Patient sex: F
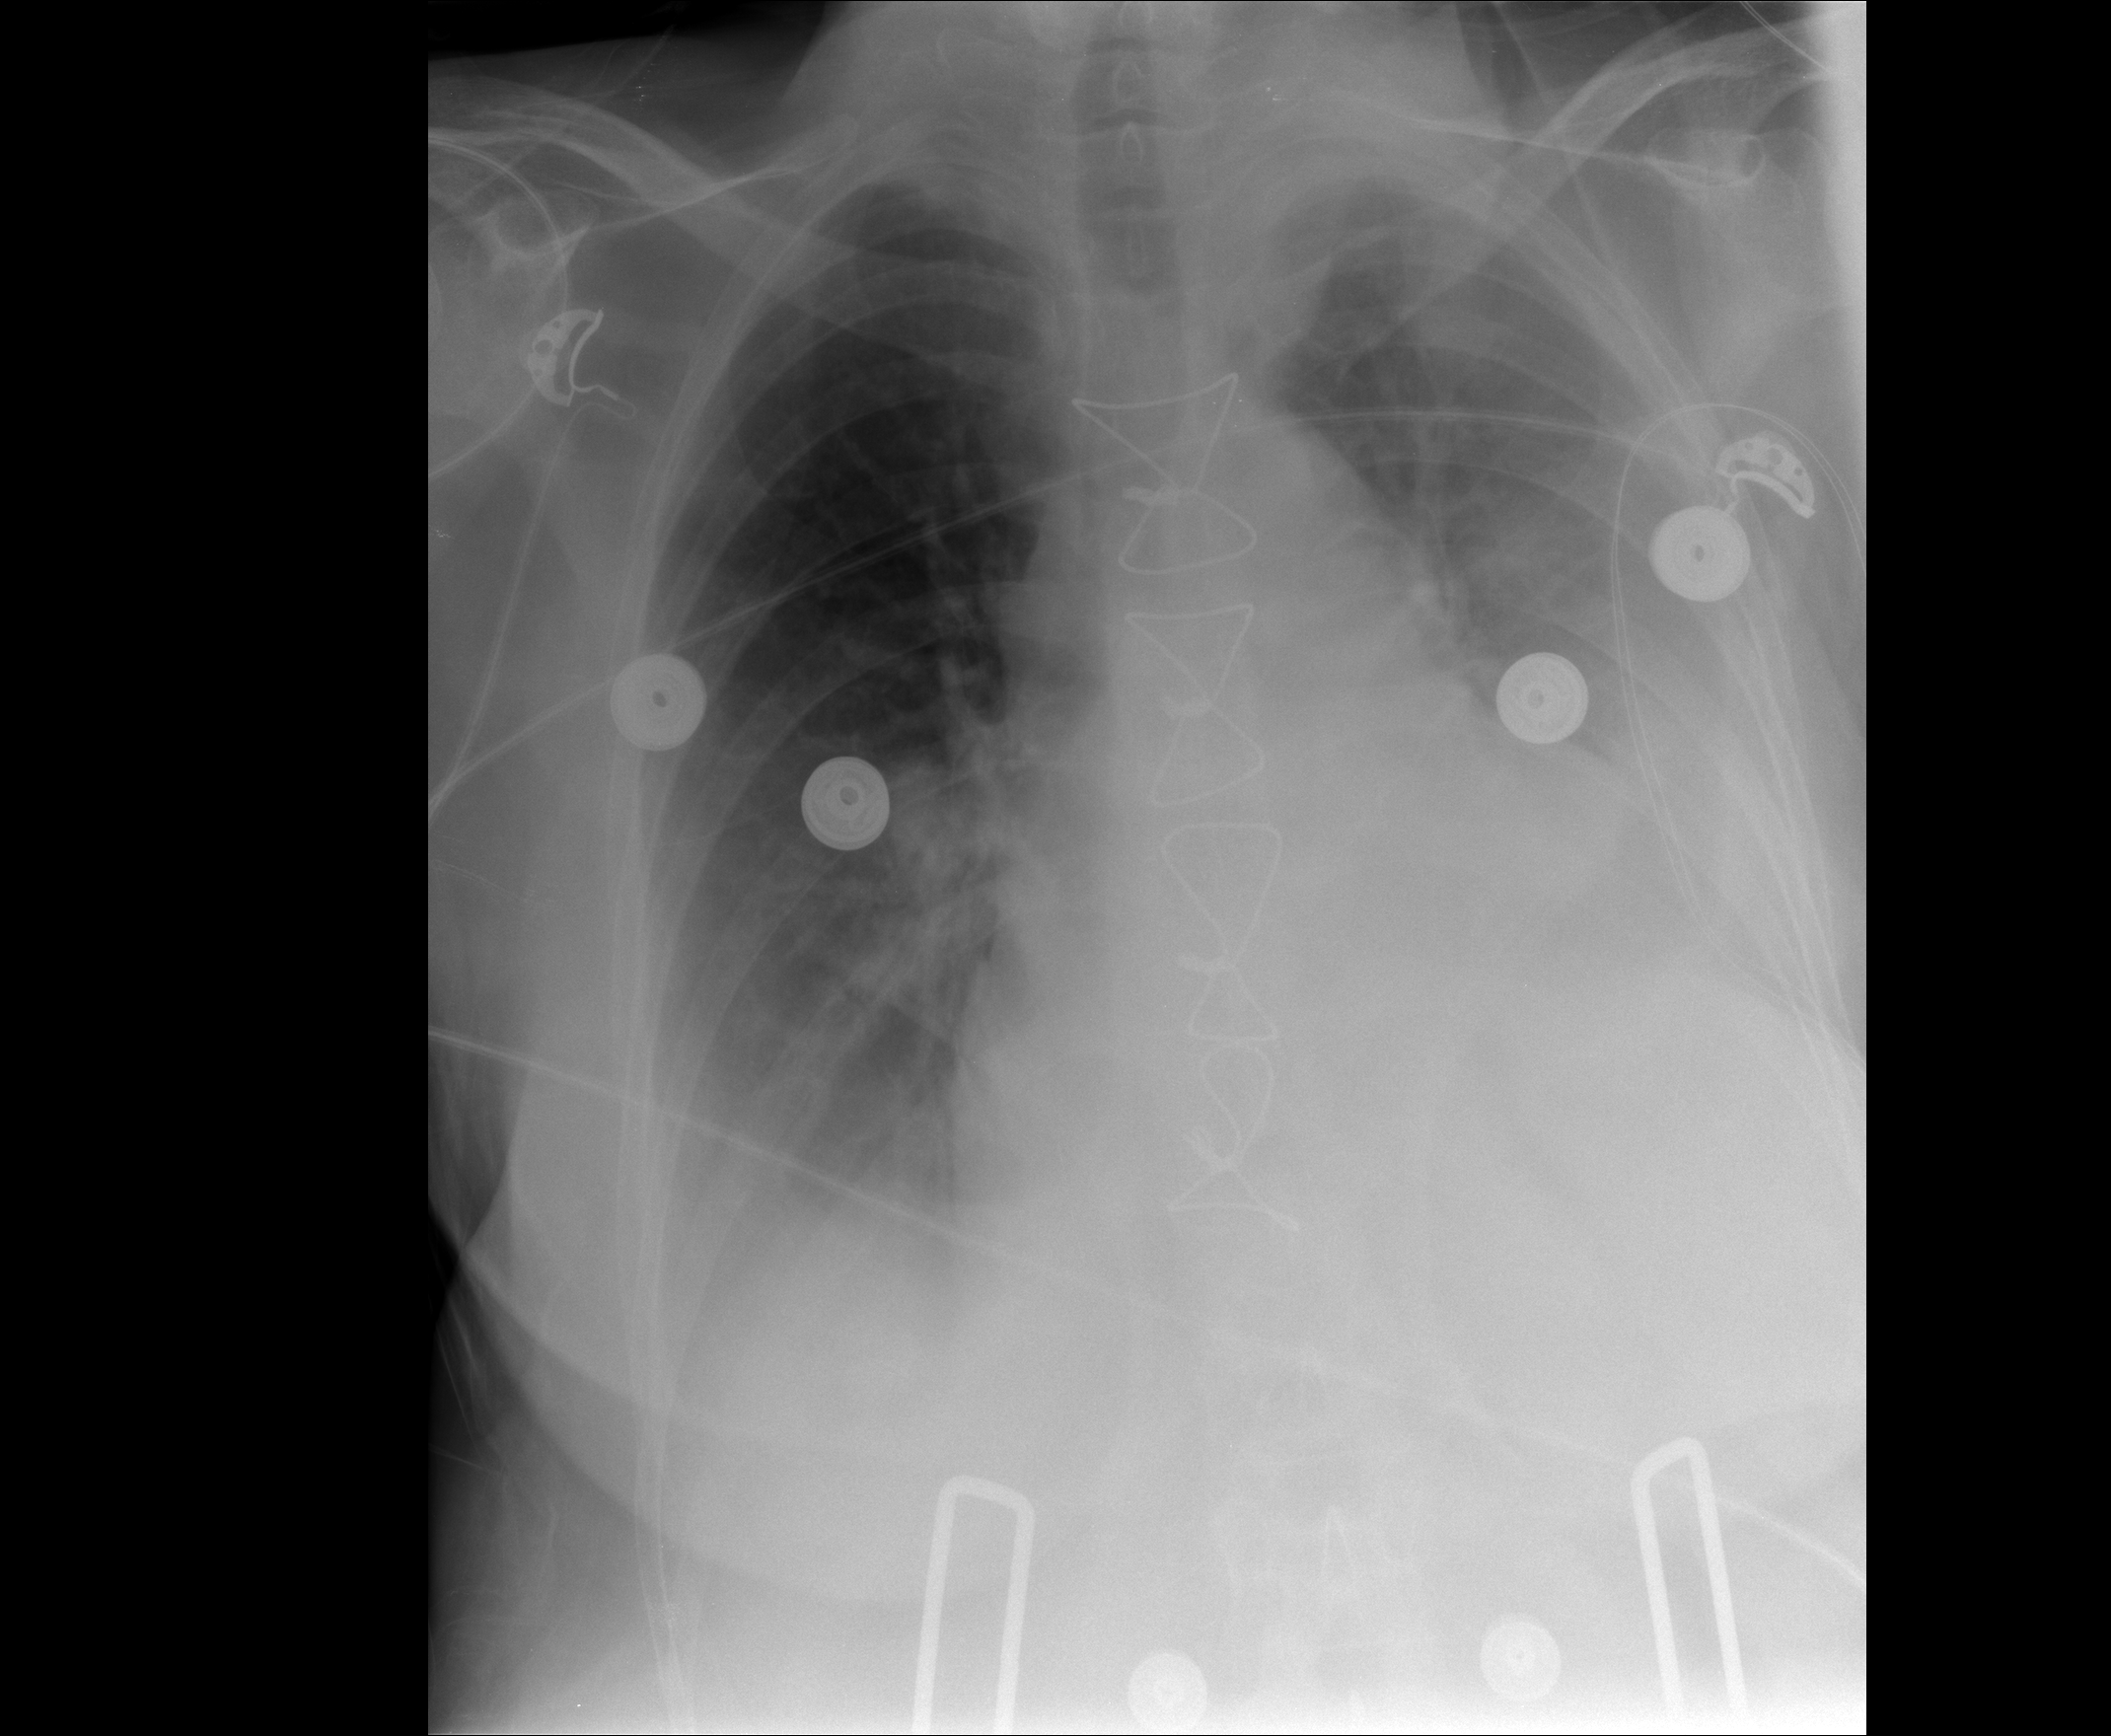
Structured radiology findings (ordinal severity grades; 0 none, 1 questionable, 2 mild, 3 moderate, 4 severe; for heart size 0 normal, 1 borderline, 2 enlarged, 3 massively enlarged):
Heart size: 2
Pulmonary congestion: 2
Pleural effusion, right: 2
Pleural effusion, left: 3
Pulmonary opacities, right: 1
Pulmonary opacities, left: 2
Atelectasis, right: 2
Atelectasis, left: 3